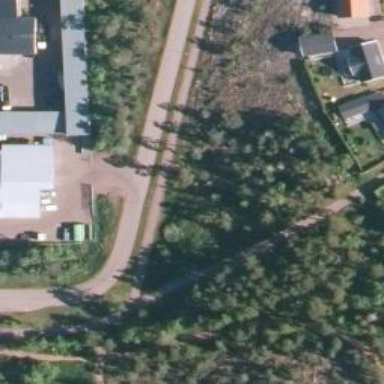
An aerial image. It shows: Residential road.